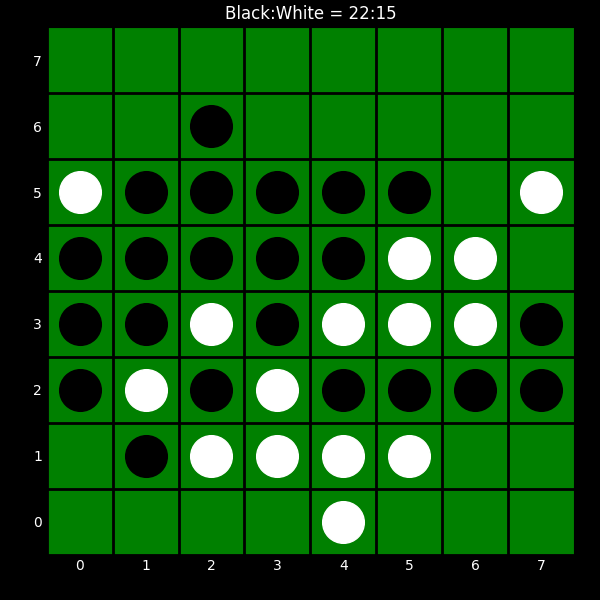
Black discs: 22
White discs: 15